Aerial crown-view tile of a tropical tree (Barro Colorado Island, Panama), acquired 20250715:
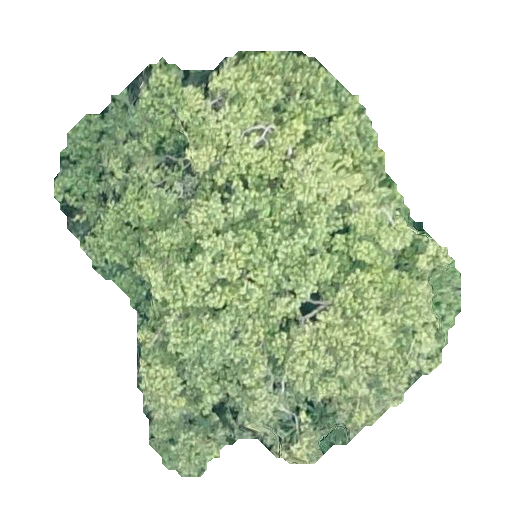
Species: Luehea seemannii
GBIF accepted scientific name: Luehea seemannii
Crown area: 171.849 m²